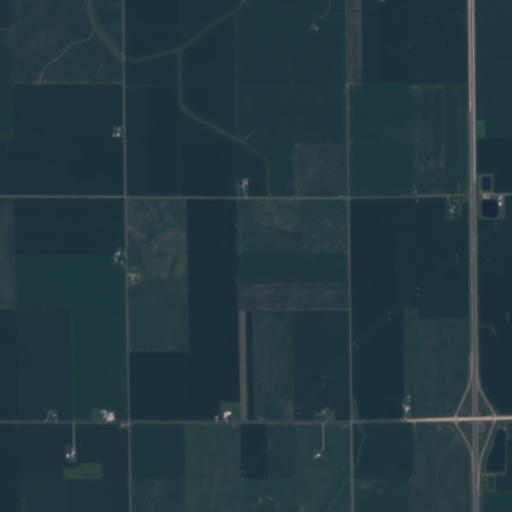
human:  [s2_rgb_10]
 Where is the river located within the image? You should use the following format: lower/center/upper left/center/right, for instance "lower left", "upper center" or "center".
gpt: The river is located in the left of the image.
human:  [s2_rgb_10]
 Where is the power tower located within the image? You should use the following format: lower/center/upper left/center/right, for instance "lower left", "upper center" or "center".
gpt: There is no power tower in the image.